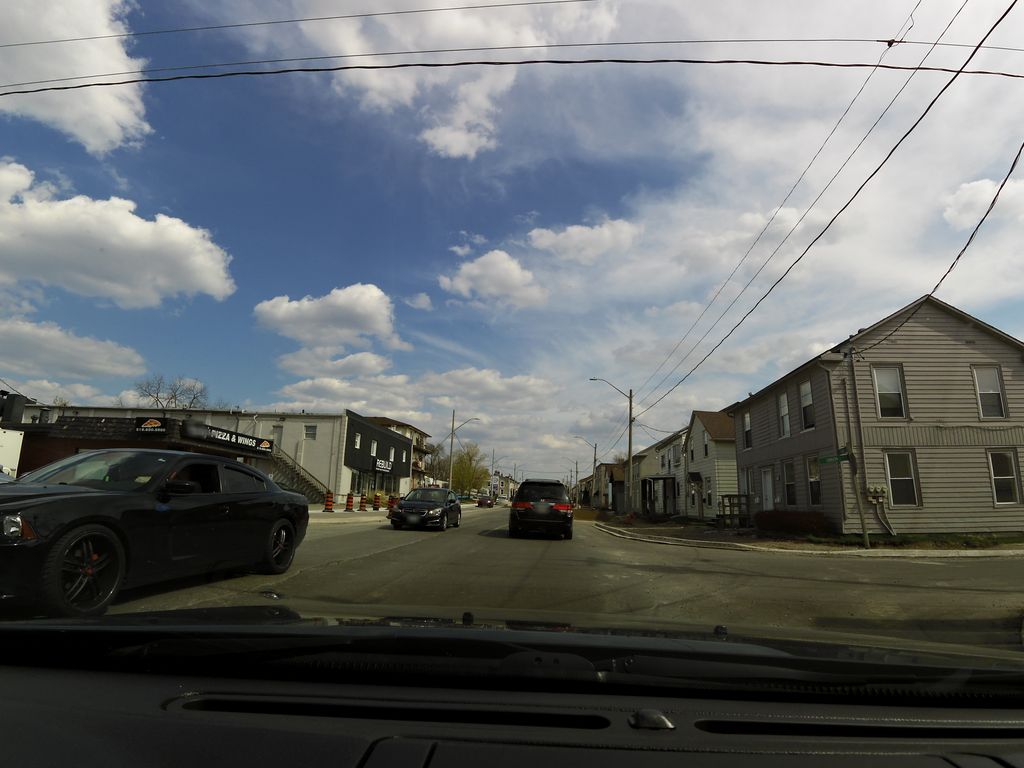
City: kitchener-waterloo